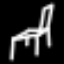
Label: chair